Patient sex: M
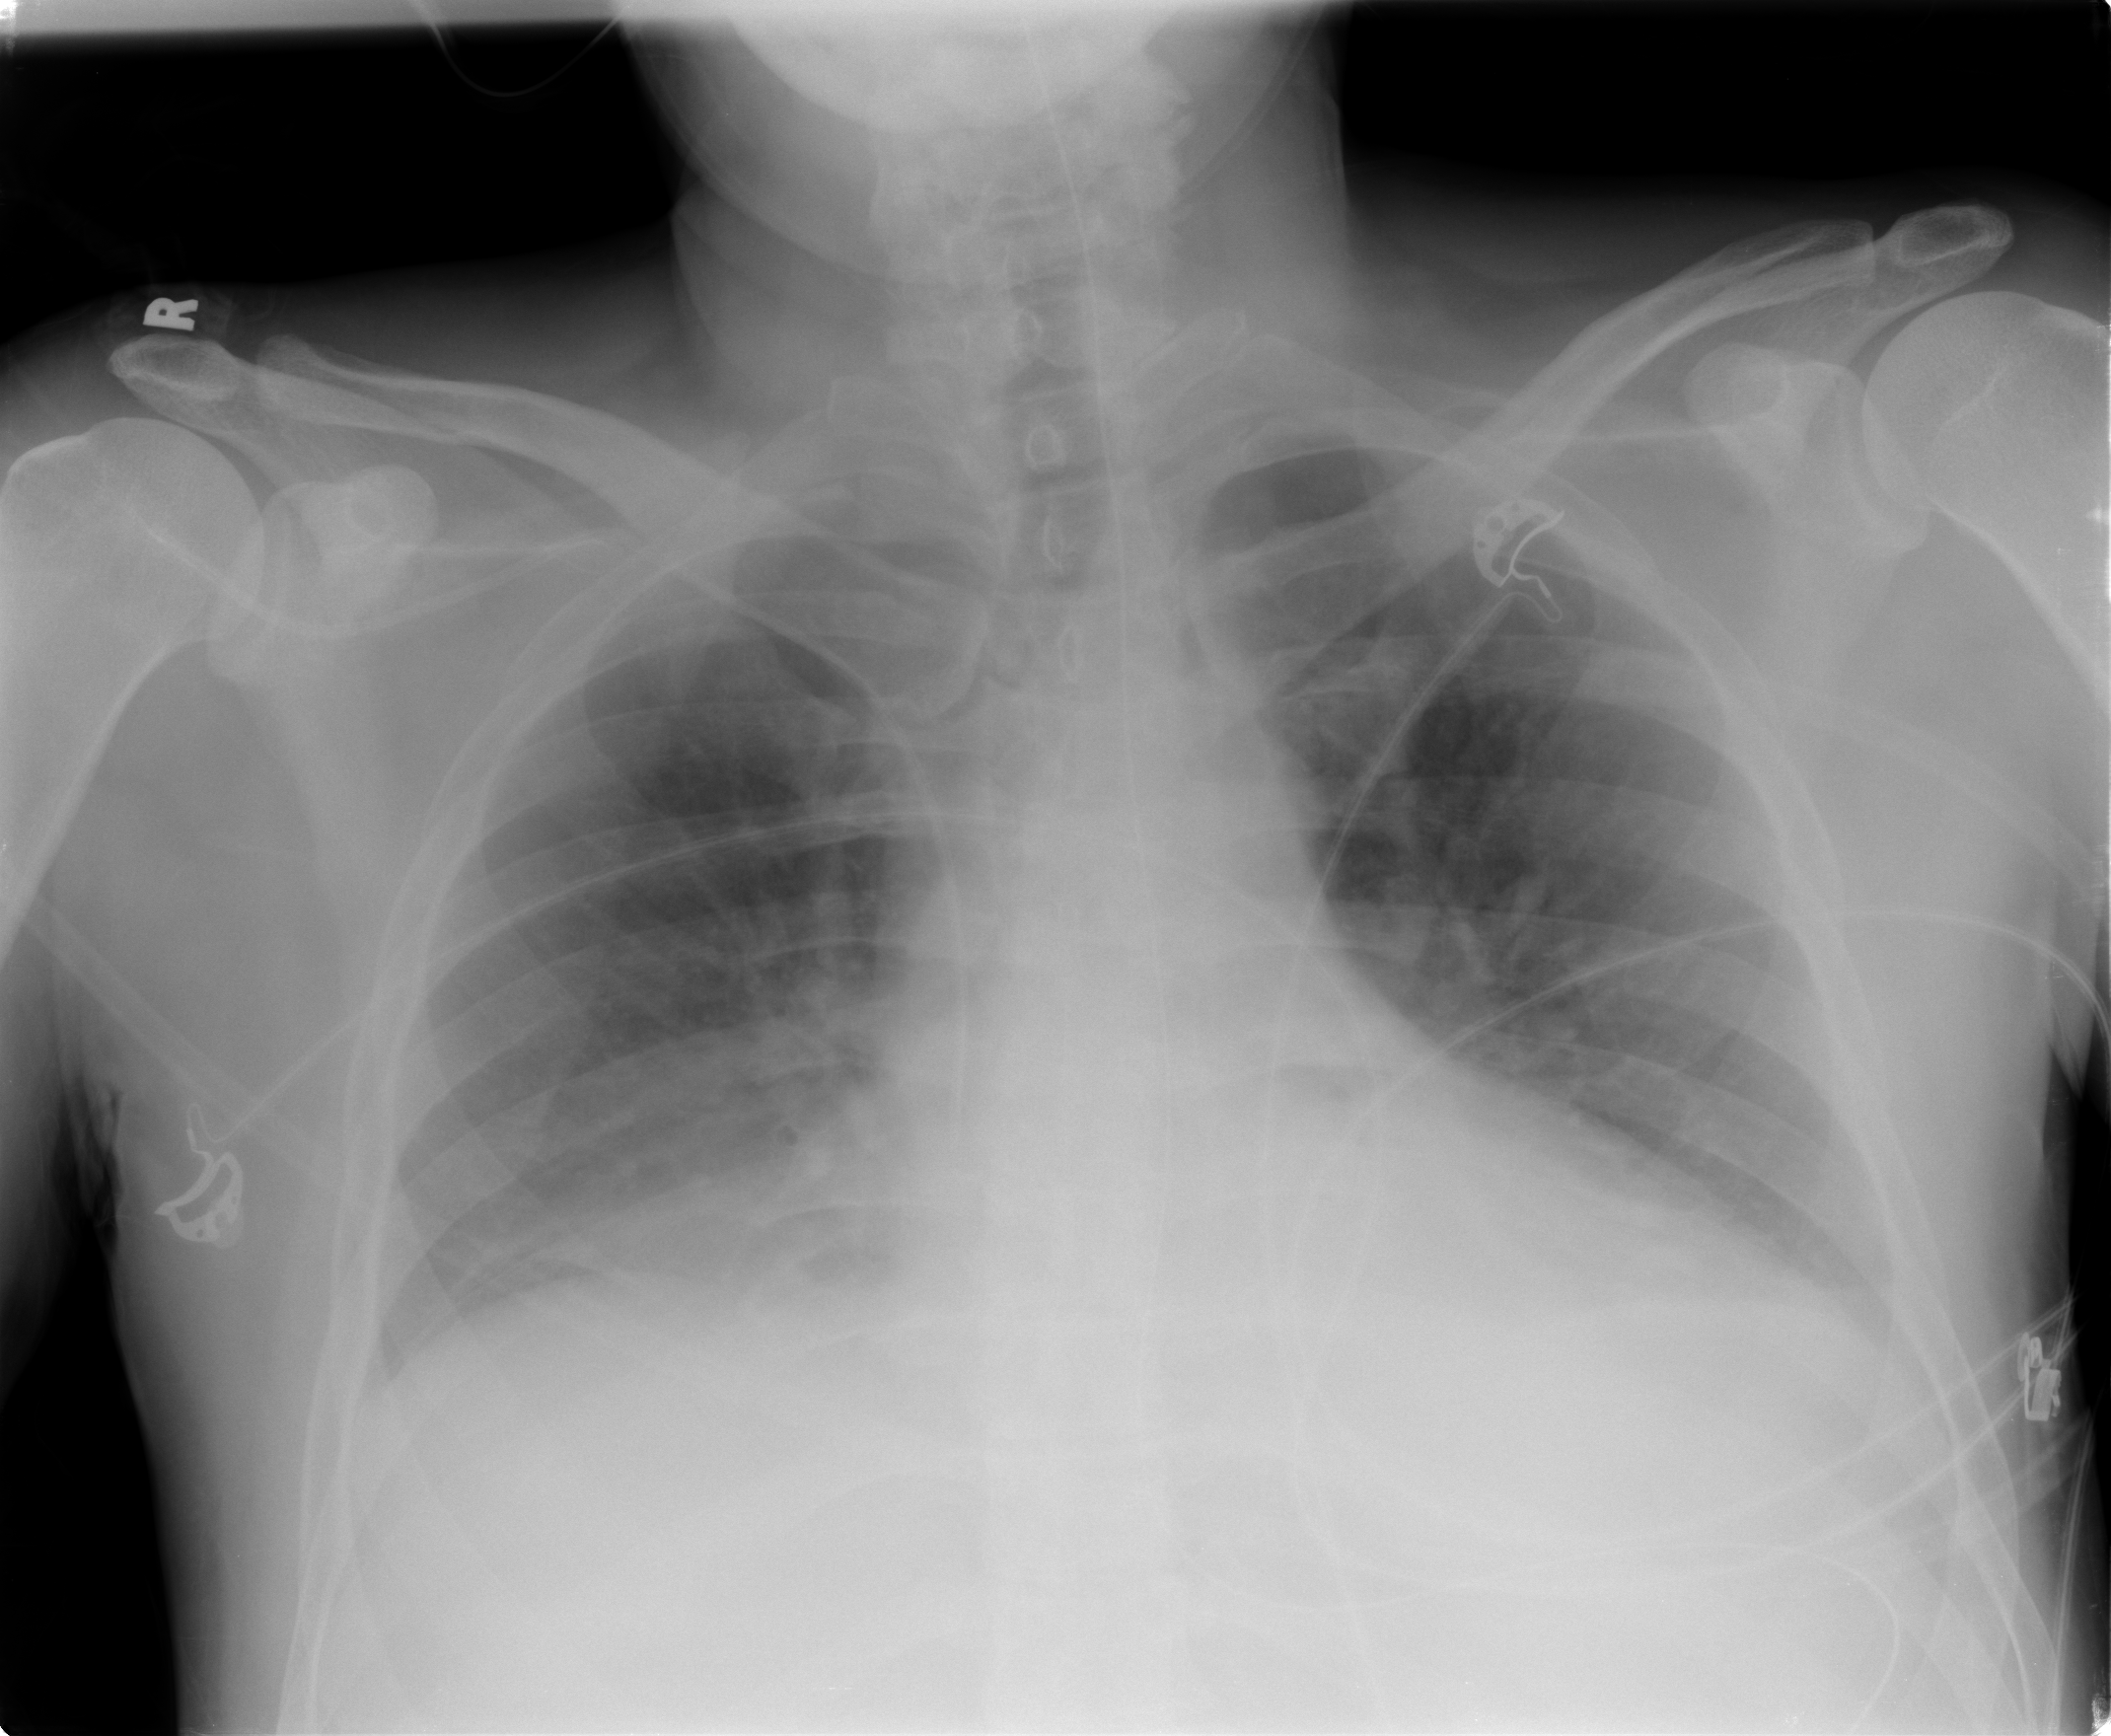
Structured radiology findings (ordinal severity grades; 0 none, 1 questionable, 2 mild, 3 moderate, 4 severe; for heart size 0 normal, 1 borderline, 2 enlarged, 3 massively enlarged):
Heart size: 0
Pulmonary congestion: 0
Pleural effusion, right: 0
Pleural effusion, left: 0
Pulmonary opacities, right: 0
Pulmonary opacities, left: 0
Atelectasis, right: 2
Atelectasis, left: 0